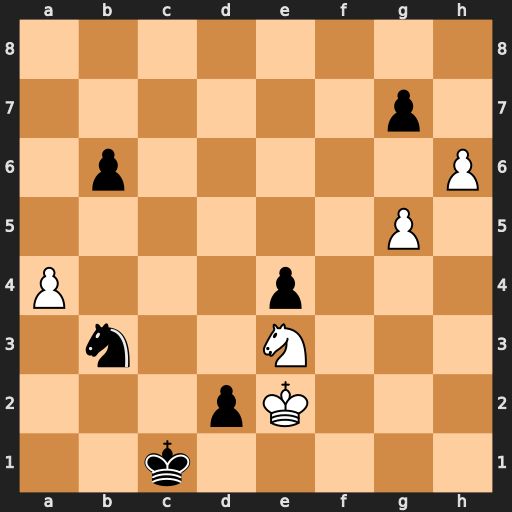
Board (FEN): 8/6p1/1p5P/6P1/P3p3/1n2N3/3pK3/2k5
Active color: w
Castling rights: -
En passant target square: -
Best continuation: hxg7 Nd4+ Kf2 Nc2 g8=Q Nxe3 Kxe3 d1=Q Qc4+